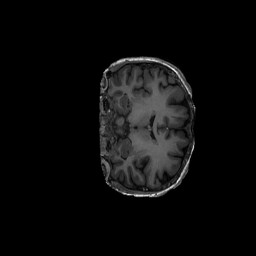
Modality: T1w
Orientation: coronal
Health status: ill
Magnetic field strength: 3 T